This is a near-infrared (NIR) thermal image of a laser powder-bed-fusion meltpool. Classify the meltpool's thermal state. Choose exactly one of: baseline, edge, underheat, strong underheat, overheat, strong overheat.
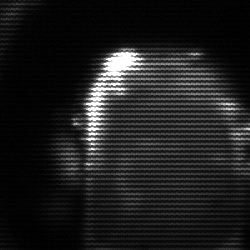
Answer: baseline